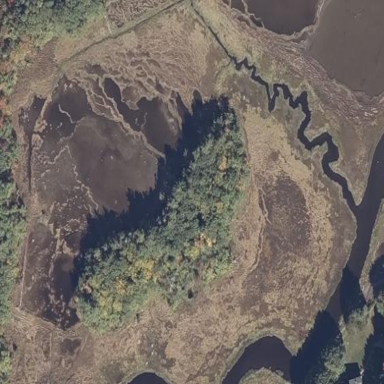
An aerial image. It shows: Saltmarsh wetland area.